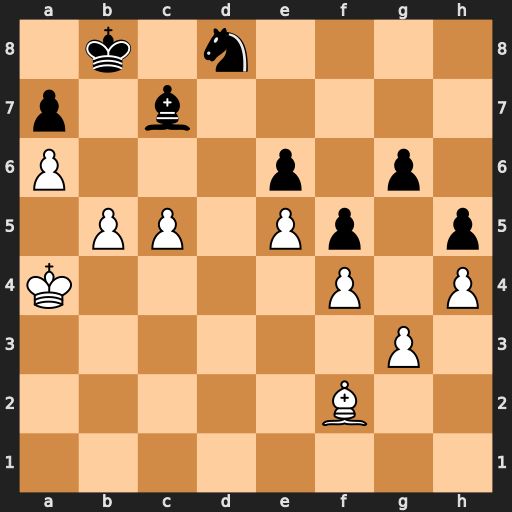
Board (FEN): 1k1n4/p1b5/P3p1p1/1PP1Pp1p/K4P1P/6P1/5B2/8
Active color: w
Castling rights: -
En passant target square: -
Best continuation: b6 Nc6 Kb5